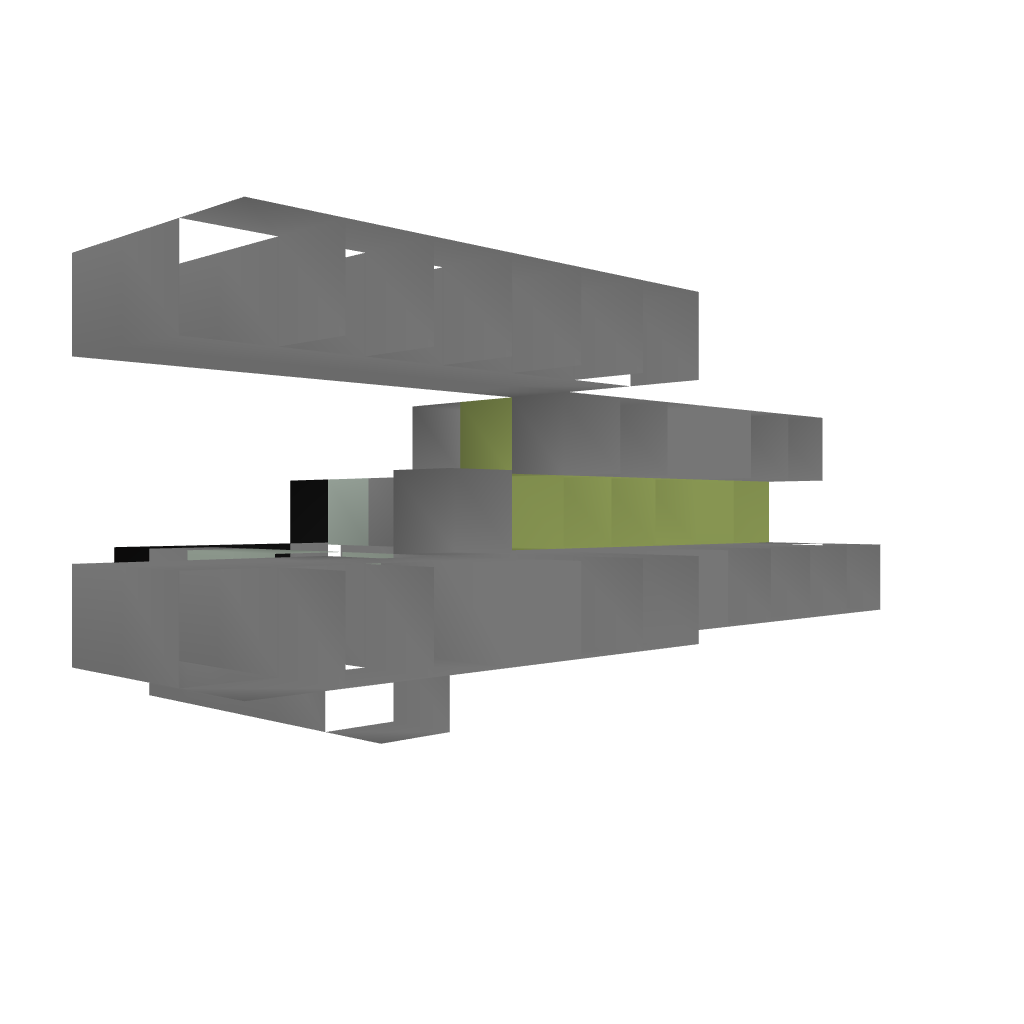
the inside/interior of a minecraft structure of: Simple Cave Trap